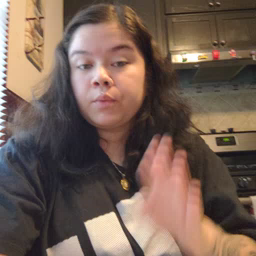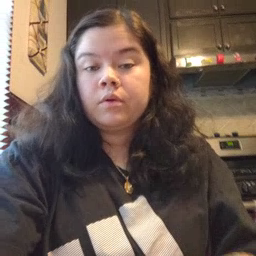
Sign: dirty